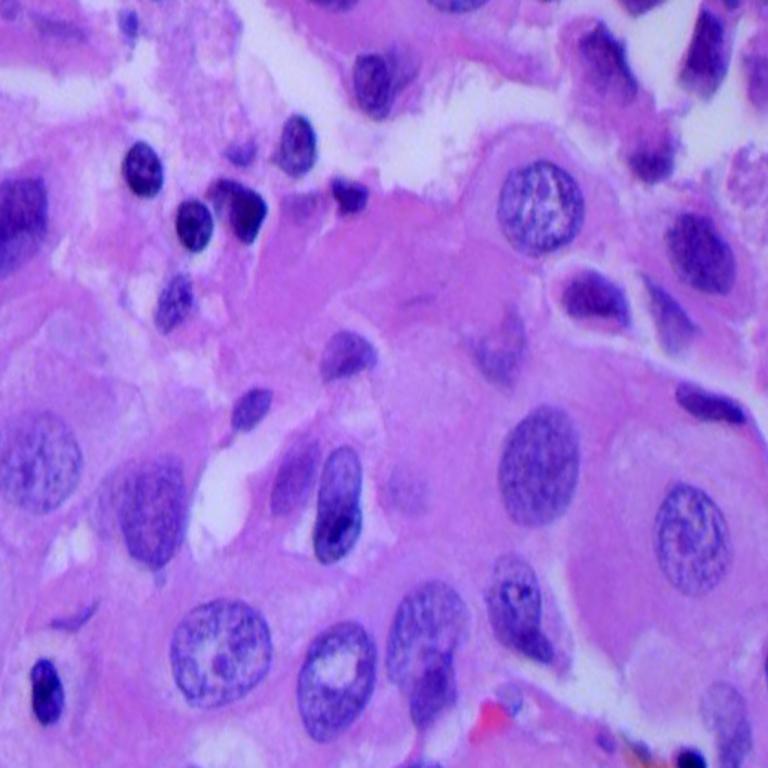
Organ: lung
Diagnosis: adenocarcinomas